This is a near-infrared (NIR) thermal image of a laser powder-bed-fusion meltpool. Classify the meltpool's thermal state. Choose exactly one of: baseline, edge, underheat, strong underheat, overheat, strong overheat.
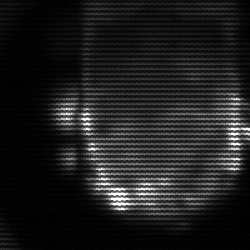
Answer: baseline